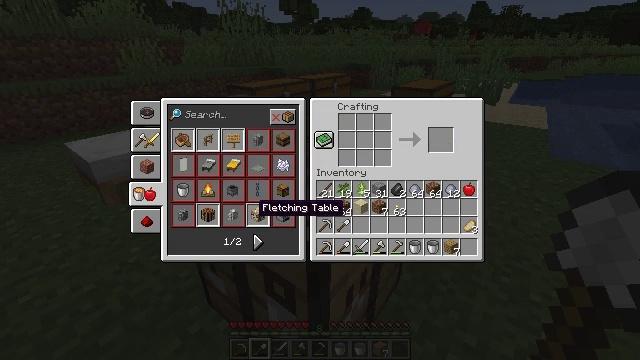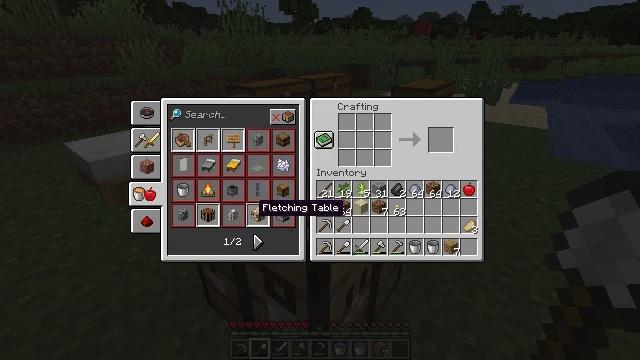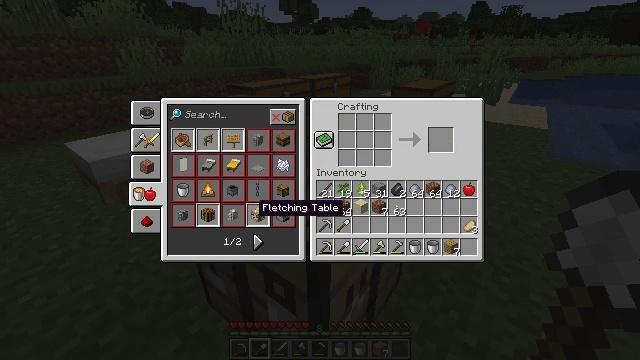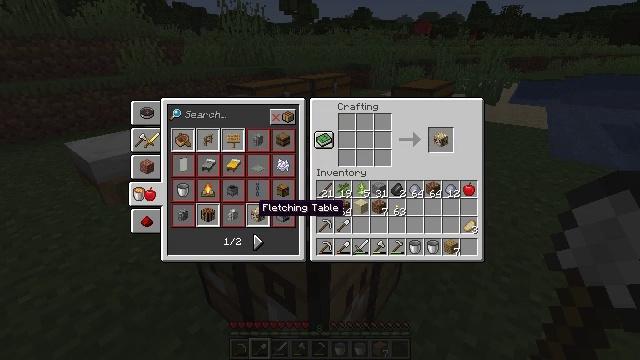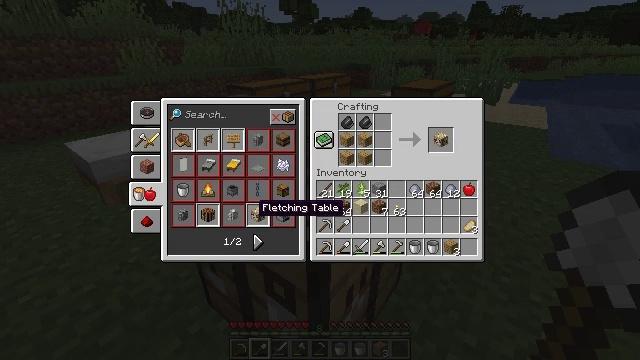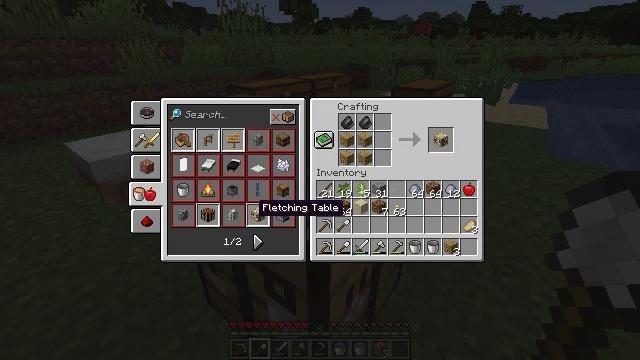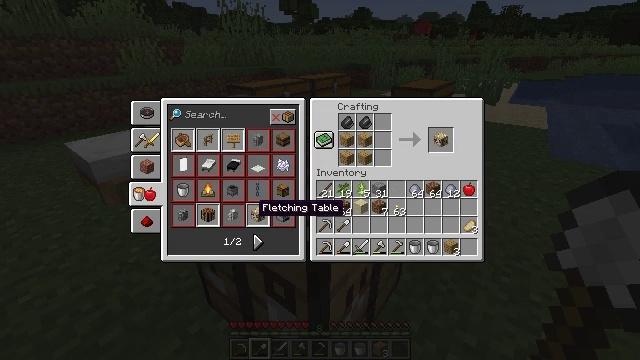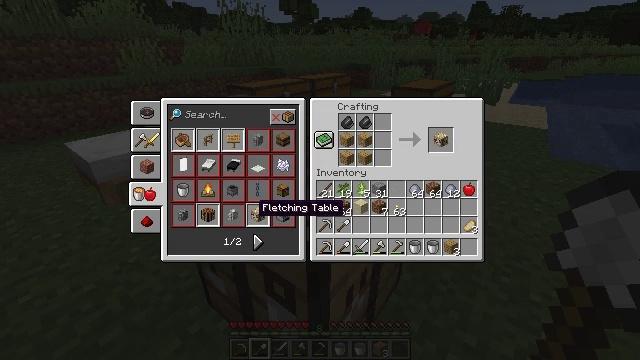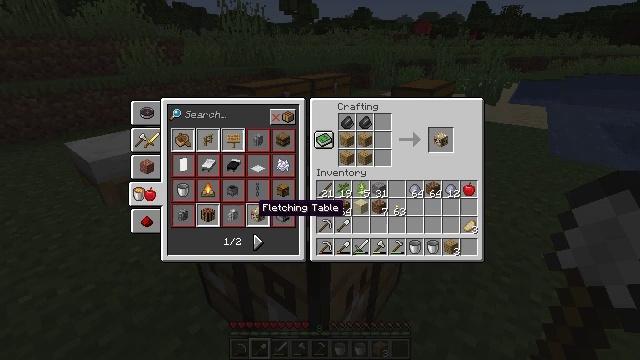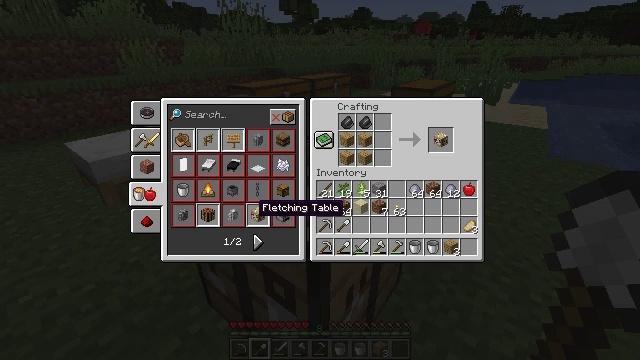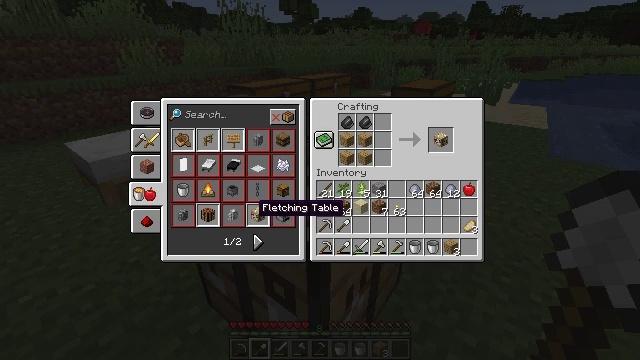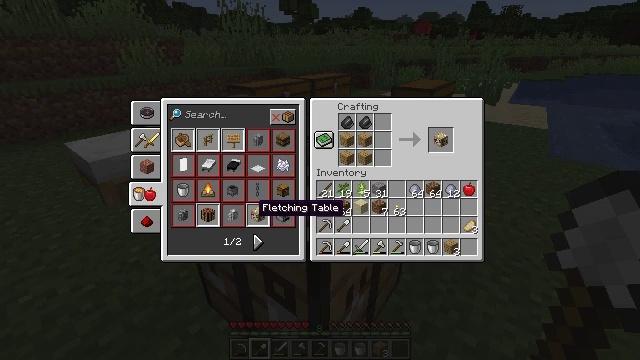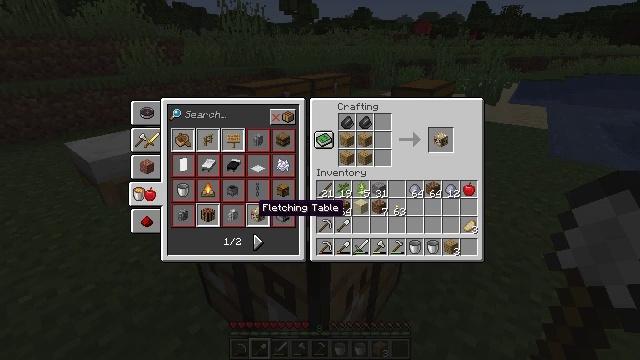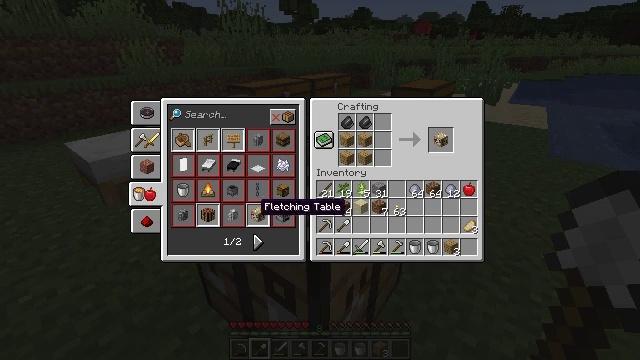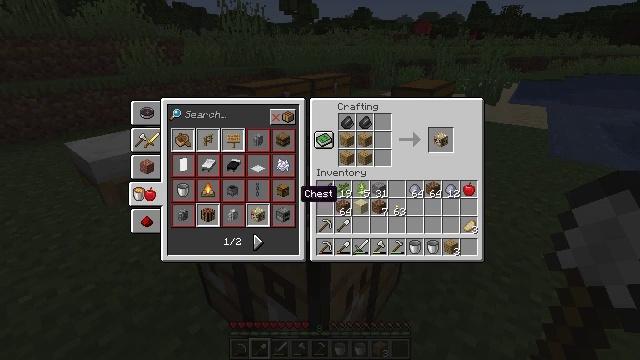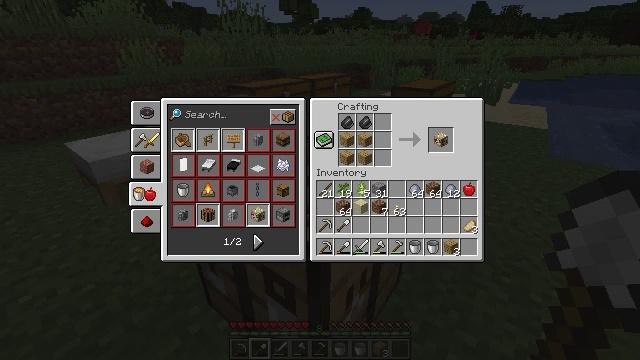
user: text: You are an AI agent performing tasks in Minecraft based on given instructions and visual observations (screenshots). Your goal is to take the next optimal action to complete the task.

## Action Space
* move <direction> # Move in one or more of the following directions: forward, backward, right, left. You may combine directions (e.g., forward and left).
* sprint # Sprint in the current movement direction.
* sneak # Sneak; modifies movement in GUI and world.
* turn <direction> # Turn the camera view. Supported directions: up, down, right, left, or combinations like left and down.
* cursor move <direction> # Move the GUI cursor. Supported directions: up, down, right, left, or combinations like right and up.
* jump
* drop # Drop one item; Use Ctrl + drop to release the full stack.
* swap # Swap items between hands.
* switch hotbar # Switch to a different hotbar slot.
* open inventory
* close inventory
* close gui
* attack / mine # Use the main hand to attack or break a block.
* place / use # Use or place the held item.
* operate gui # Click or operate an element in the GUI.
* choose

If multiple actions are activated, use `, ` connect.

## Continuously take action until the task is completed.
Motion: motion action
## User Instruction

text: Craft a fletching table at the crafting bench.
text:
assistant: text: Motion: no_op
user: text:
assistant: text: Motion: no_op
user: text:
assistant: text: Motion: no_op
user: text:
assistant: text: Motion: no_op
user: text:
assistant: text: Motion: no_op
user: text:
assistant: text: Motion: no_op
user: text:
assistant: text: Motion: no_op
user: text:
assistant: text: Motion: no_op
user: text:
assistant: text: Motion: no_op
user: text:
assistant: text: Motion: no_op
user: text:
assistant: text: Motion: no_op
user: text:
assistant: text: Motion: no_op
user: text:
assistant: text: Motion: no_op
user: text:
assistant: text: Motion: cursor move right and up
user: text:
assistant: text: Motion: cursor move right and up
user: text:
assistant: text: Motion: cursor move right and up
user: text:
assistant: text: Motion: cursor move right and up
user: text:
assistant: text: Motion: no_op
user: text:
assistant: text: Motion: cursor move right
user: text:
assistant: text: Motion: cursor move right
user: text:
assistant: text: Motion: no_op
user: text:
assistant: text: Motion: no_op
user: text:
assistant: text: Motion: no_op
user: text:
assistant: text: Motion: no_op
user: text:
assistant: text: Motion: no_op
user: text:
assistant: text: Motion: no_op
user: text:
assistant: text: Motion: no_op
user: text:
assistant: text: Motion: no_op
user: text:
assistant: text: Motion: no_op
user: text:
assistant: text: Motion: no_op